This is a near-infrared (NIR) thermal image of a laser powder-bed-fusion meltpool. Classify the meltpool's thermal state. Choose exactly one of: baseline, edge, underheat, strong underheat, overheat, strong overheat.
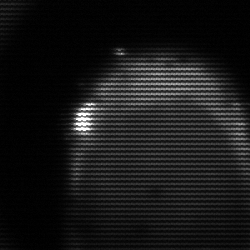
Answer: edge